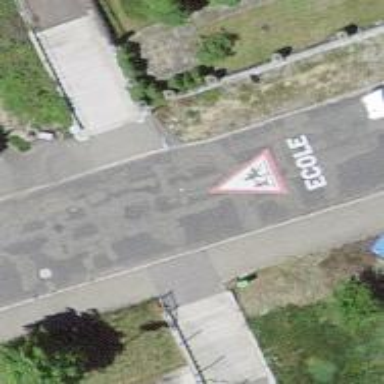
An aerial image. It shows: Kerb with raised edge.